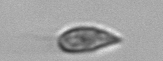
Label: Prorocentrum_triestinum